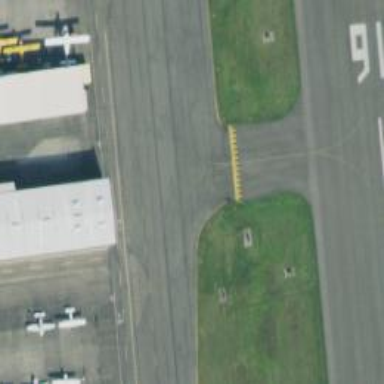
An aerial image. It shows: View of taxiway at the airport.